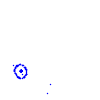
Particle: proton